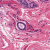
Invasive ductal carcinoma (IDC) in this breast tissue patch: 0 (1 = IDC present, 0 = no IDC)